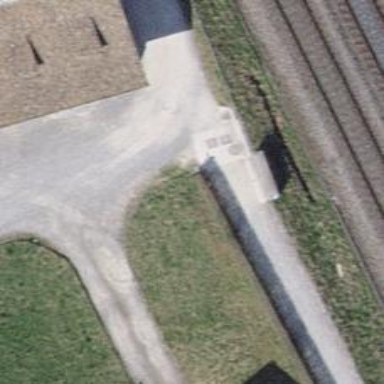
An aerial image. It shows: Footway with fine gravel surface.